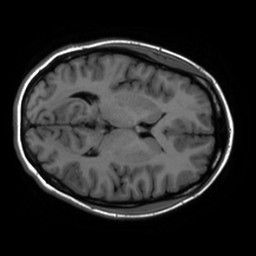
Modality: inplaneT1
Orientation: axial
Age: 18
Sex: female
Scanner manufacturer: ge
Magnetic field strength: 3 T
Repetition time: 2.499 s
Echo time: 0.02513 s